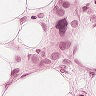
Metastatic tissue present: yes